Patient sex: F
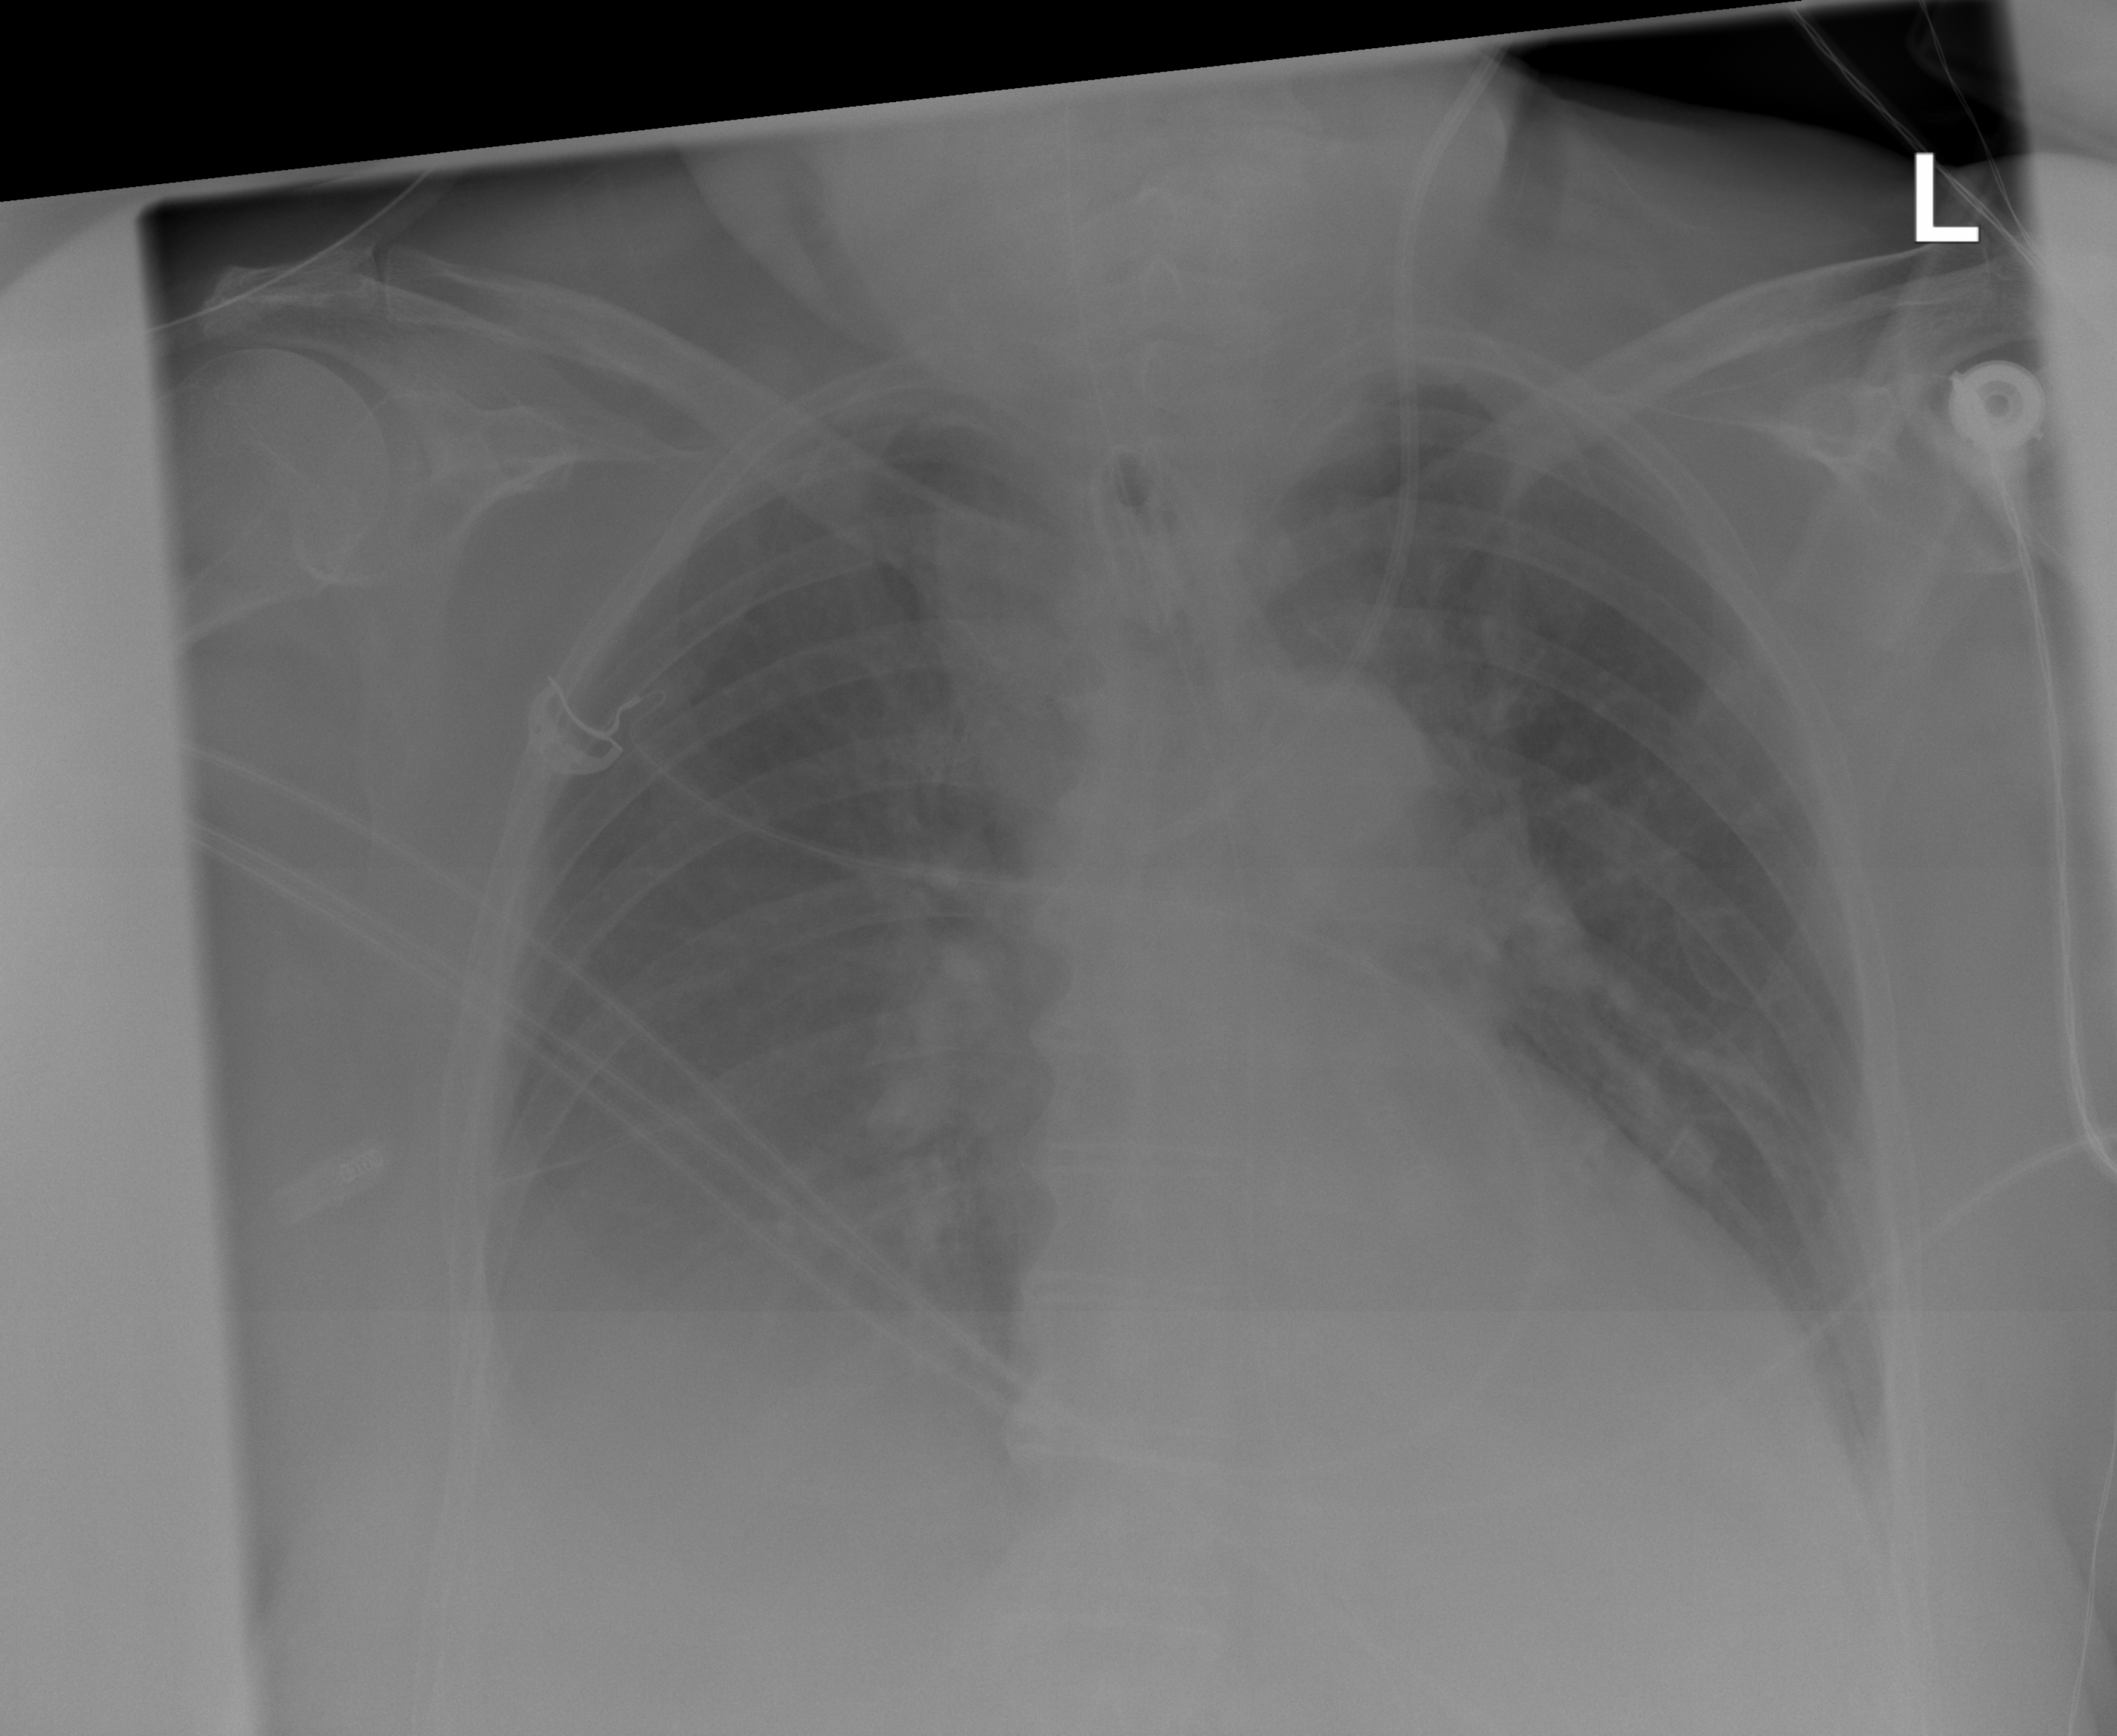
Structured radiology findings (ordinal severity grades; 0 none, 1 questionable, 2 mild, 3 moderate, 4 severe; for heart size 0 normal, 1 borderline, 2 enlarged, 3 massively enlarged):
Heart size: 2
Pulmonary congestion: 0
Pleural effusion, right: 2
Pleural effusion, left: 1
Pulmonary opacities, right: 2
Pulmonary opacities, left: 2
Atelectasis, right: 0
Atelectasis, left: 0